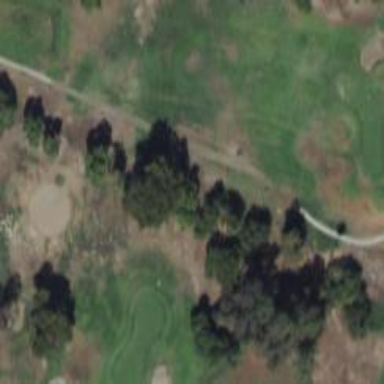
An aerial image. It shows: Path used for both walking and golf.